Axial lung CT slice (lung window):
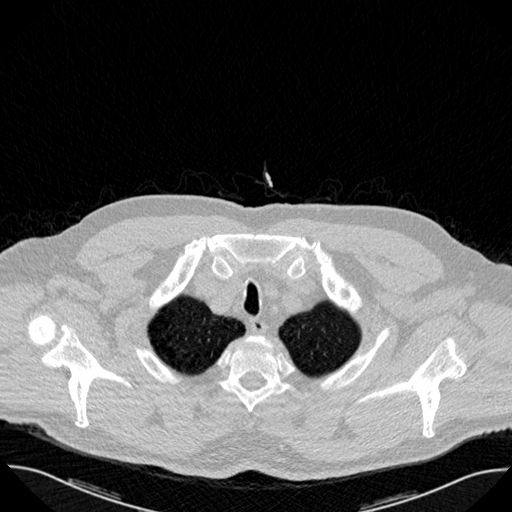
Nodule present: no